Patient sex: F
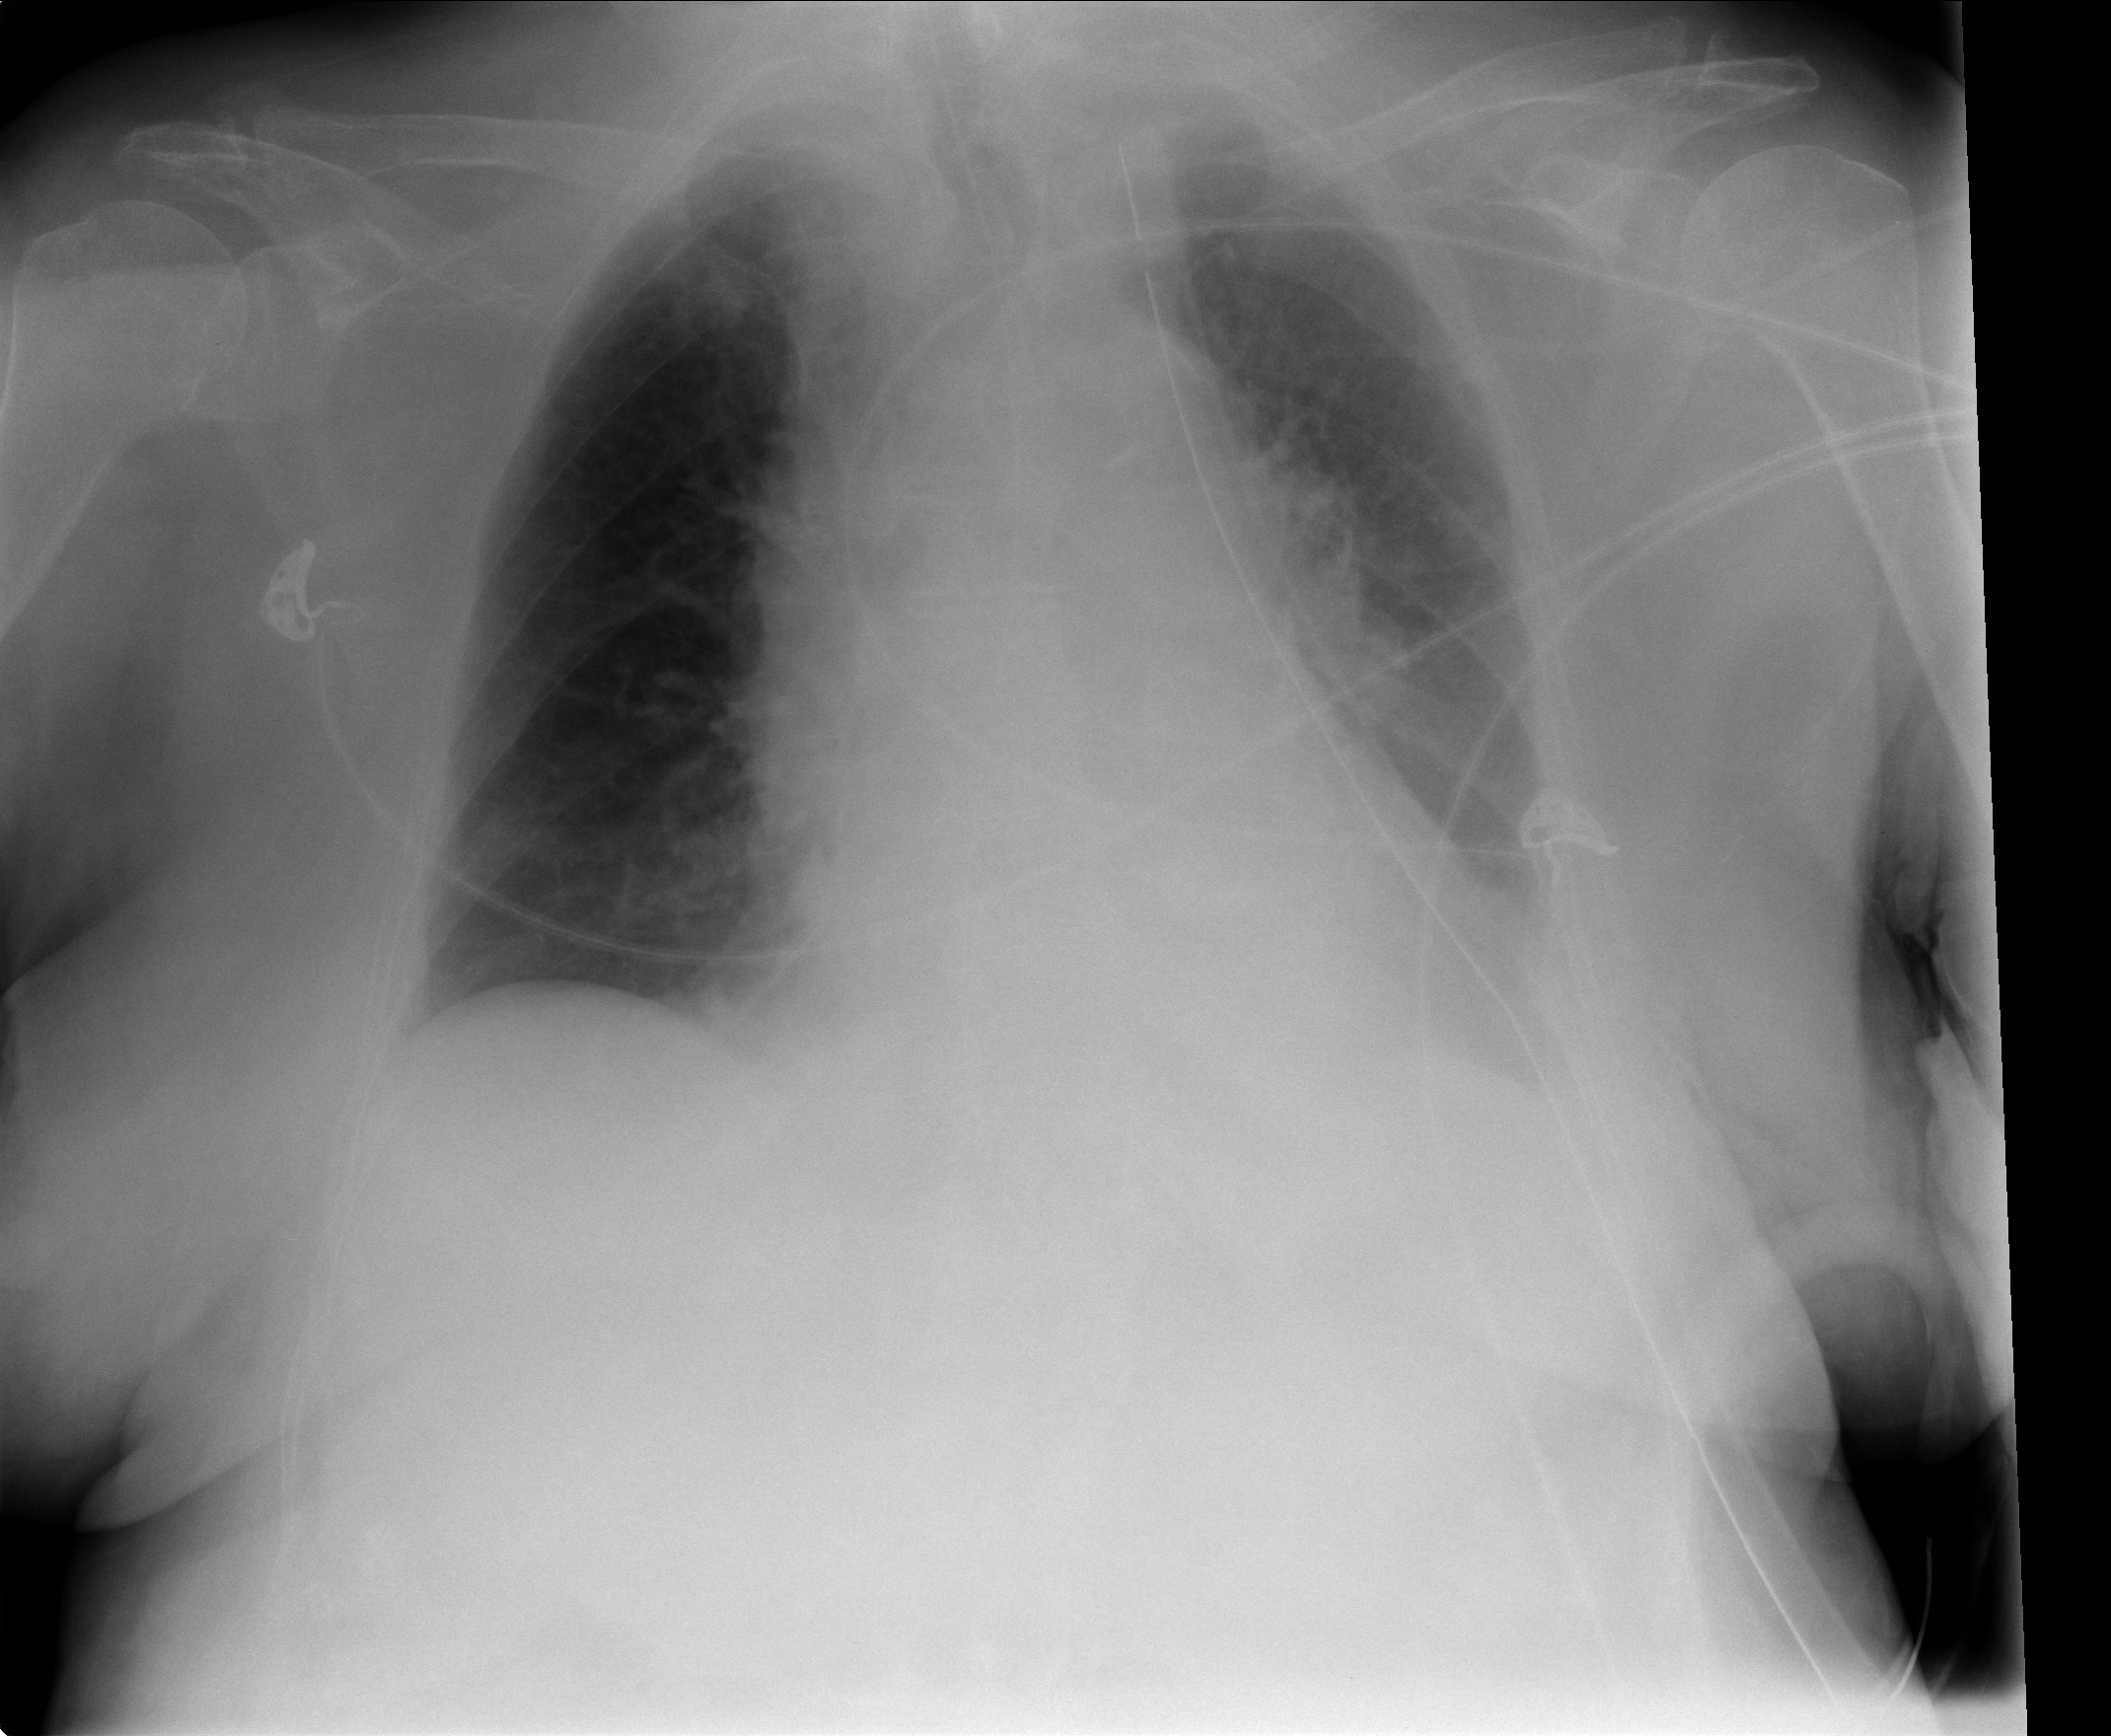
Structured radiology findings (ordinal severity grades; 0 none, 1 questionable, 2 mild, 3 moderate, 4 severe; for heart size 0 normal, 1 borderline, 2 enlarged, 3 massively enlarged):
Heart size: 1
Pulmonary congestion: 2
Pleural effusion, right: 0
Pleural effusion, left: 1
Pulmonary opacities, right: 1
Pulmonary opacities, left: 1
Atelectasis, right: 2
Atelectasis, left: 2